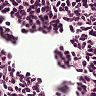
Metastatic tissue present: no